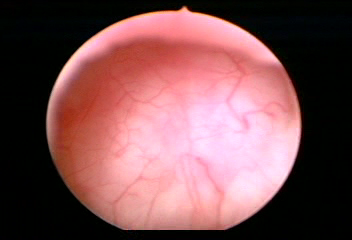
Modality: WLC
Class: Normal mucosa
Bladder cancer association: No